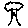
Label: tree